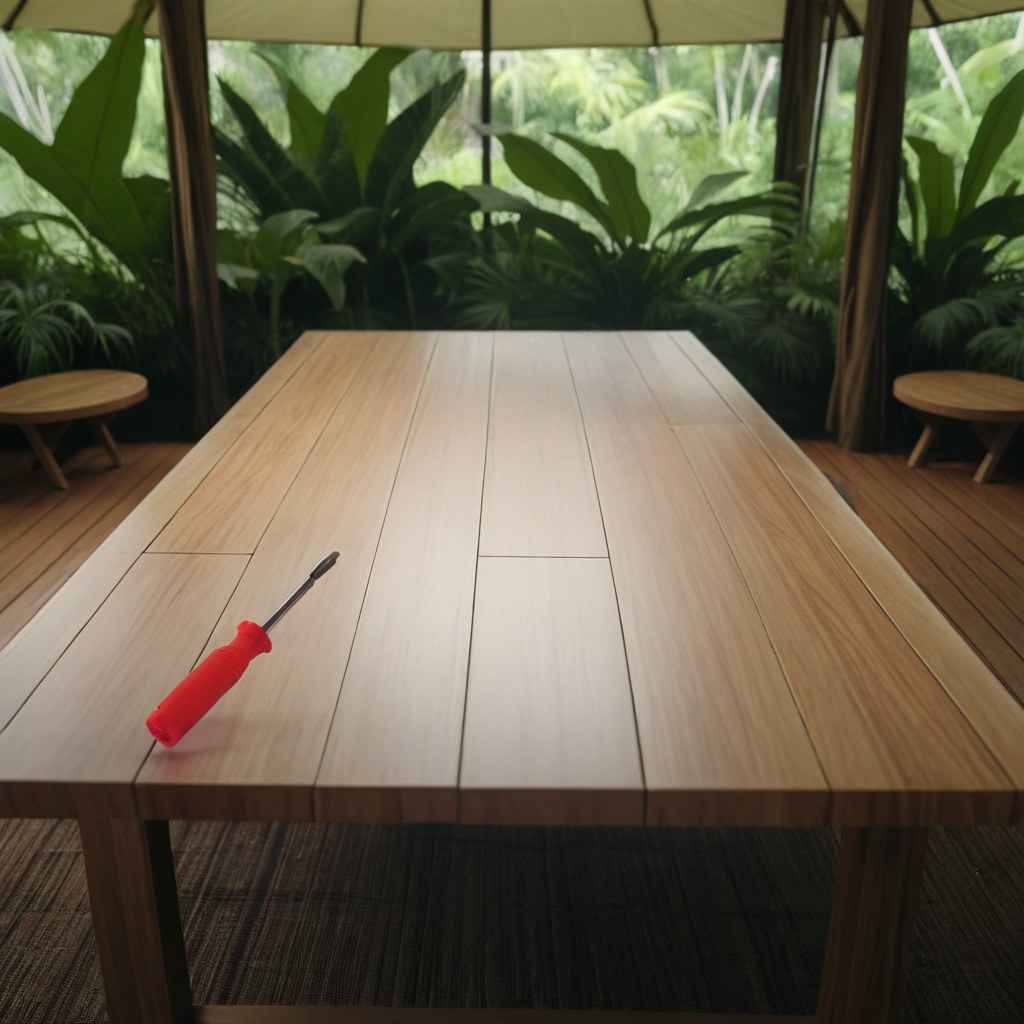
A screwdriver is lying on a wooden table inside a jungle field workshop tent.